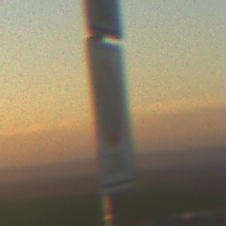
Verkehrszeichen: BeginnEingeschraenktesHalteverbotZone
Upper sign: BeginnZone20
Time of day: SunriseSunset
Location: Outdoor (Nature)
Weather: Clear
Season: NotSpecified
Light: Natural